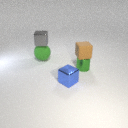
small green metal cylinder to the right of large green rubber sphere